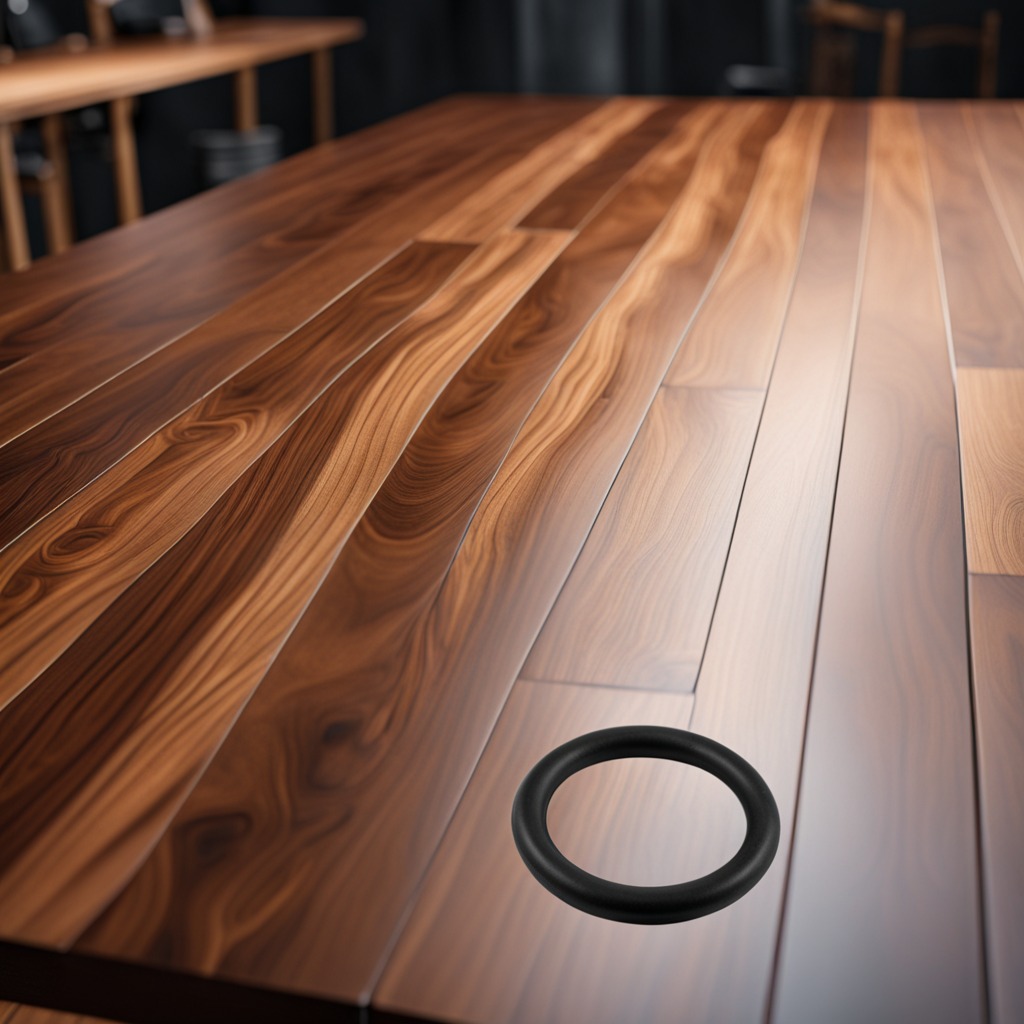
A rubber O-ring is lying on the wooden table in a carpentry studio.